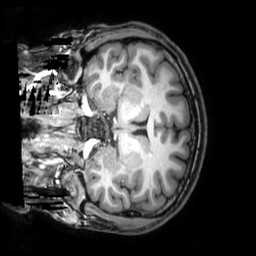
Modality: T1w
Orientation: coronal
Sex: male
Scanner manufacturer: philips
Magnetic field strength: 3 T
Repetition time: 0.008133 s
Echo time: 0.00372 s